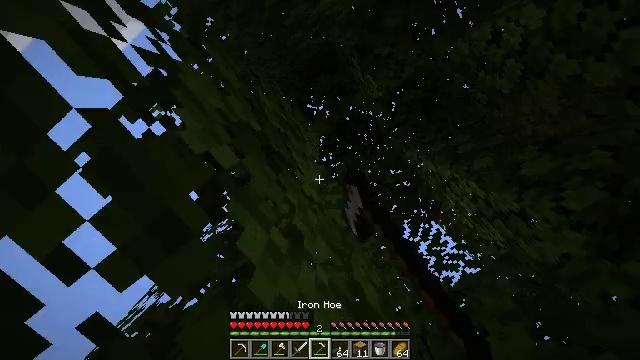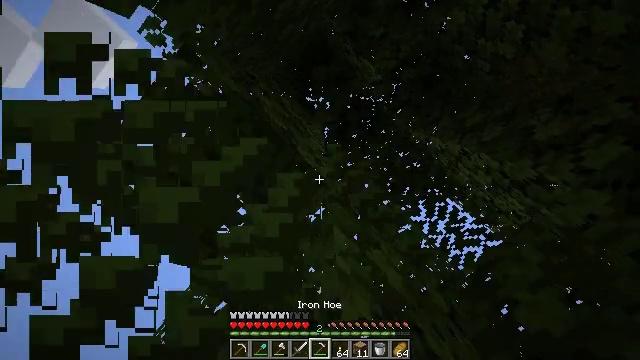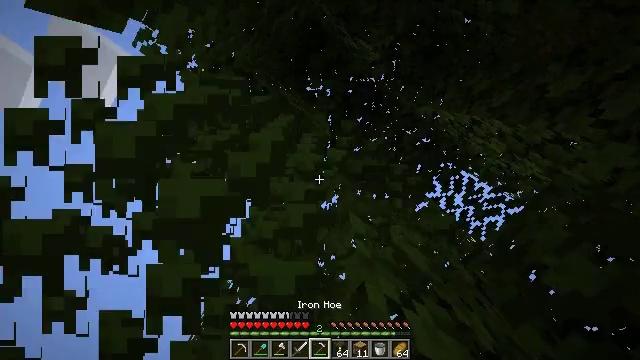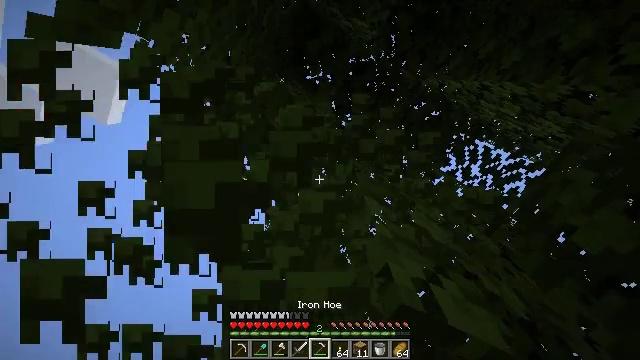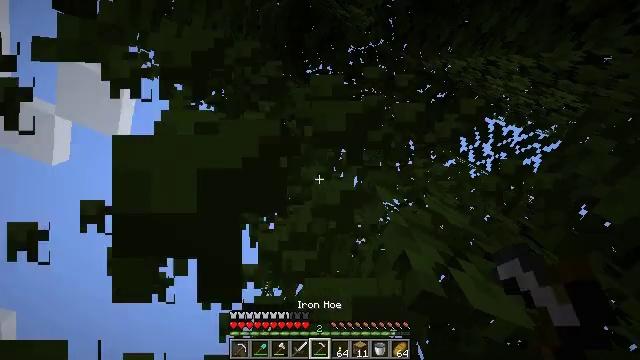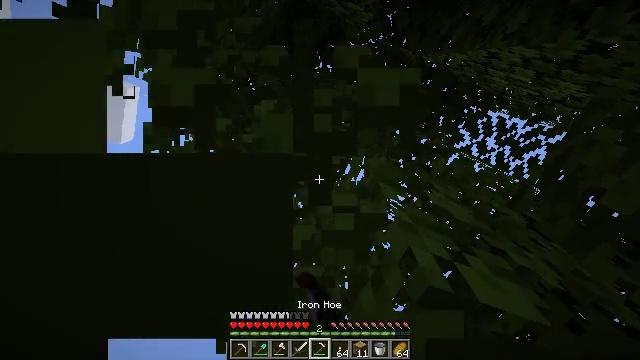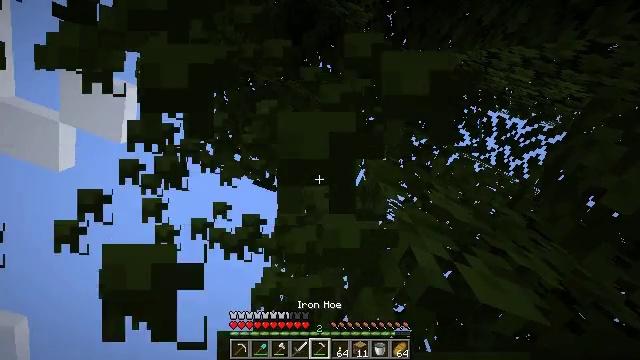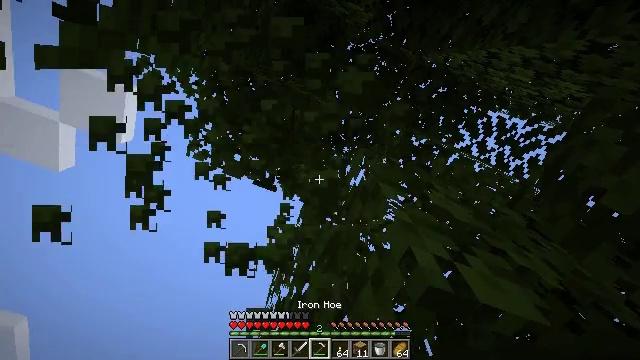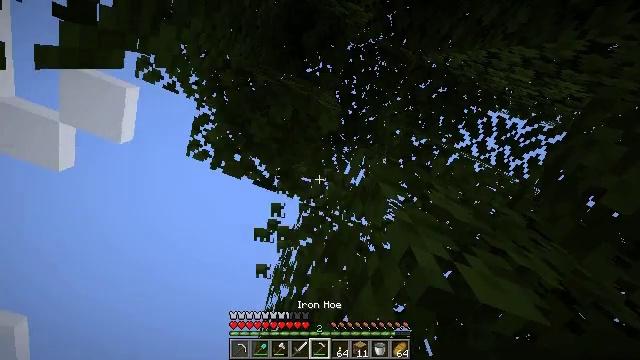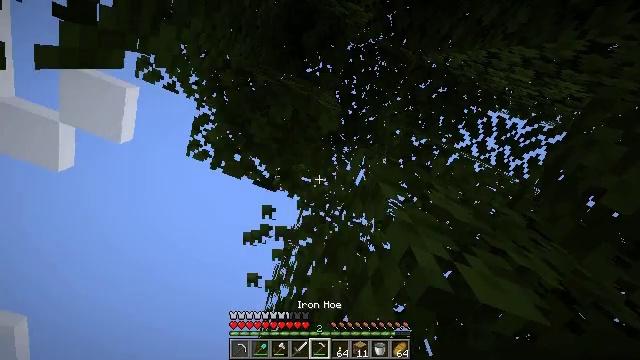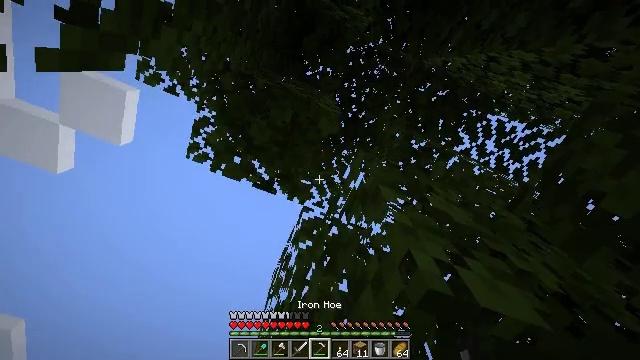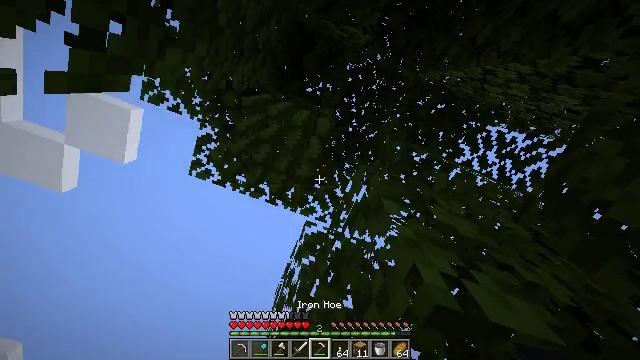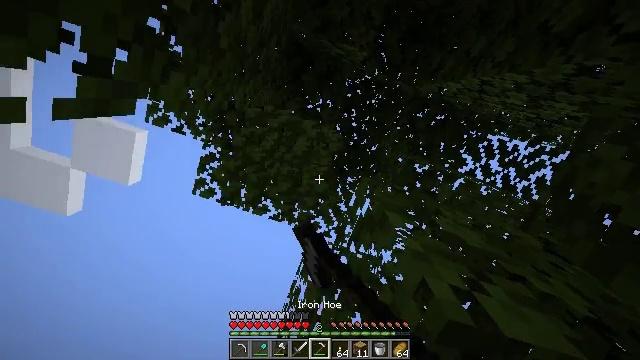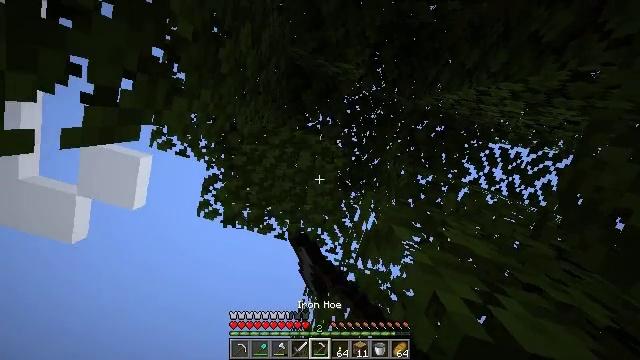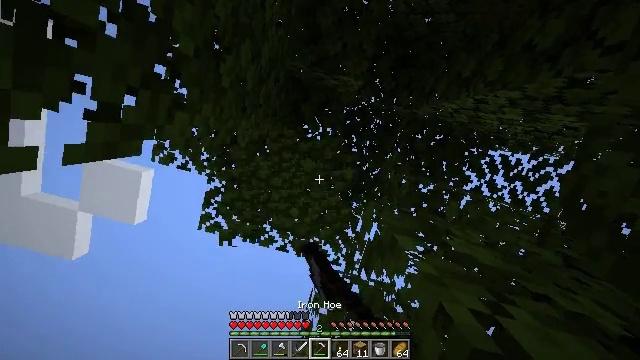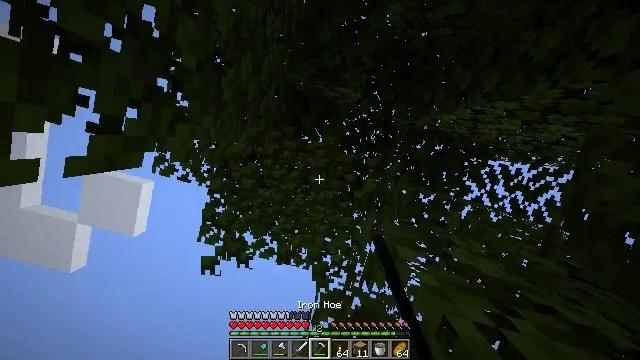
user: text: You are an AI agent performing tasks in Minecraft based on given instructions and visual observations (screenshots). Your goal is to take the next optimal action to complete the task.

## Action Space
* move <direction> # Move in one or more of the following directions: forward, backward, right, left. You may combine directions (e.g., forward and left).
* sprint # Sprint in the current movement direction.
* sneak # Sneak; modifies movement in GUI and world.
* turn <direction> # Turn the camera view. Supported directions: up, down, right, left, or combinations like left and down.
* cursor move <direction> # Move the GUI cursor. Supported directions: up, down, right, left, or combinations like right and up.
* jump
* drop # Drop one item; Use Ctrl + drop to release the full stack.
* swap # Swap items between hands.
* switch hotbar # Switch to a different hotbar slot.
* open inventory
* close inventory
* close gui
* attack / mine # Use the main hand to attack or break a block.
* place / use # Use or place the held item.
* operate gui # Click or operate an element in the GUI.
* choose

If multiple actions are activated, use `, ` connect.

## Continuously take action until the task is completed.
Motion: motion action
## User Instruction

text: Collect some oak leaves.
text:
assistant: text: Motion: turn left and down, attack / mine
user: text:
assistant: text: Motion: turn left and down, attack / mine
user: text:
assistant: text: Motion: turn left and down, attack / mine
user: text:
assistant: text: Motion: turn left and down, attack / mine
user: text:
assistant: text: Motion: turn left, attack / mine
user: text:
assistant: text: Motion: attack / mine
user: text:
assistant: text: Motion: attack / mine
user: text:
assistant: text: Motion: attack / mine
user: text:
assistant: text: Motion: attack / mine
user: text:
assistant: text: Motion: attack / mine
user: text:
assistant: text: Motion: turn left and up, attack / mine
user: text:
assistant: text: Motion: turn left and up, attack / mine
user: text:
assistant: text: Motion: turn left and up, attack / mine
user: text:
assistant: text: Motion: turn left and up, attack / mine
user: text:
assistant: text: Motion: turn up, attack / mine
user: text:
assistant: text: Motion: turn up, attack / mine
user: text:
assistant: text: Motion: turn right and up, attack / mine
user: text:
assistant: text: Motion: attack / mine
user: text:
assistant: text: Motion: attack / mine
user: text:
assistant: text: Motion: attack / mine
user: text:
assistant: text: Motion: turn right, attack / mine
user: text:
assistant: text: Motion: turn right, attack / mine
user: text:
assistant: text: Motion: turn right, attack / mine
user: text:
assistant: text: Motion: turn right, attack / mine
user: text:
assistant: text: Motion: turn right, attack / mine
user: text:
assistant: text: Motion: turn right, attack / mine
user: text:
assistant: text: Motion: turn right and down, attack / mine
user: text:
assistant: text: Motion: turn right and down, attack / mine
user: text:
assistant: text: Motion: turn right and down, attack / mine
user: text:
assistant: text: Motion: turn right and down, attack / mine